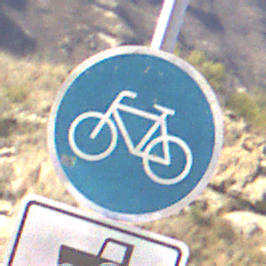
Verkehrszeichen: Radweg
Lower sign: MehrspurigeFahrzeugeFrei8
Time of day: MorningAfternoon
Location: Outdoor (Nature)
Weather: Clear
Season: NotSpecified
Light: Natural